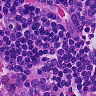
Metastatic tissue present: no